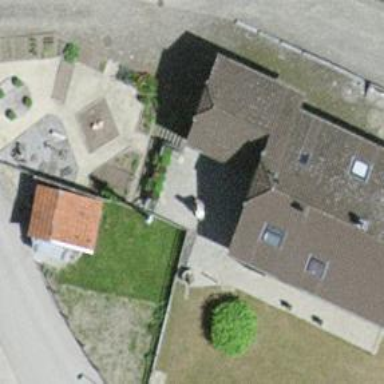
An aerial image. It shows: House with hipped roof.